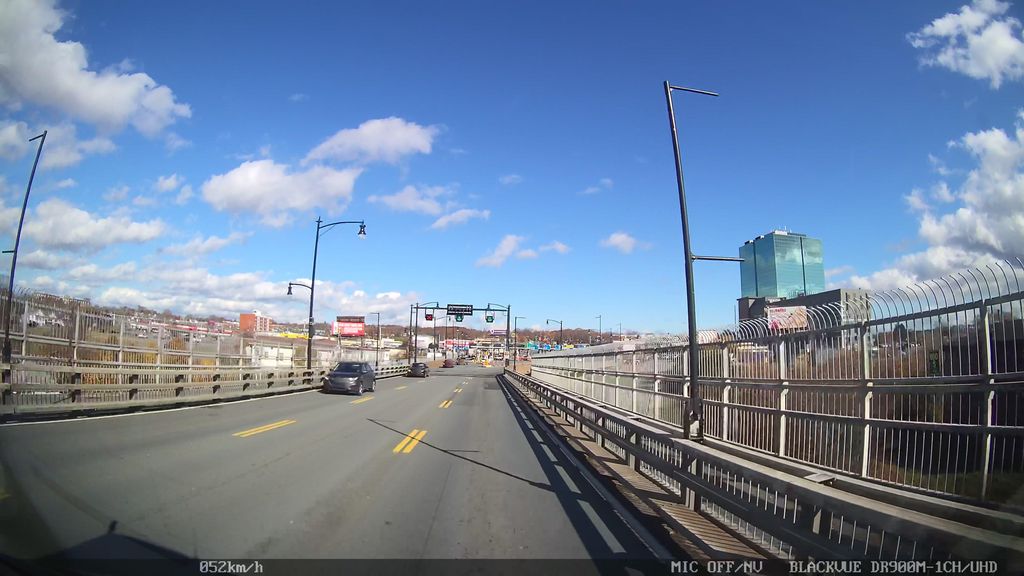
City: halifax